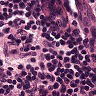
Metastatic tissue present: no